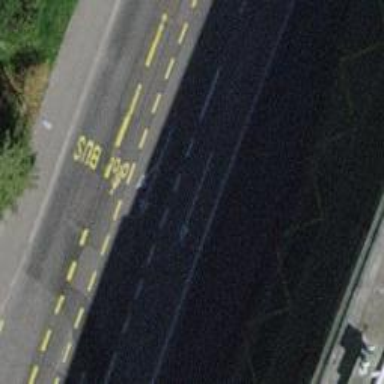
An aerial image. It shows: Bus stop equipped with public transport stop position.